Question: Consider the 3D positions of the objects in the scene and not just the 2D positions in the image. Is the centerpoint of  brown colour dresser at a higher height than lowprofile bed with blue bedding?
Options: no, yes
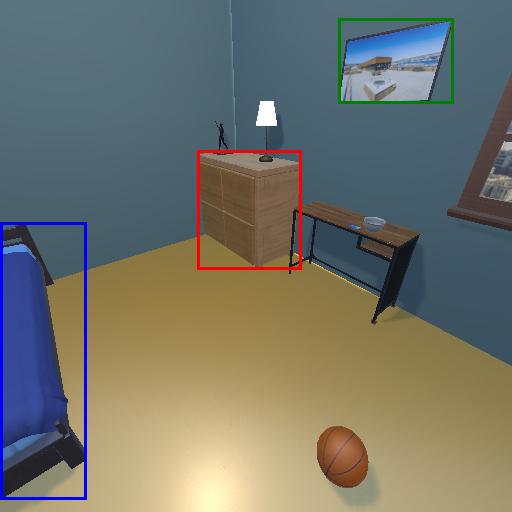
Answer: no